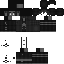
A female skeleton skin with dark skin, wearing brown helmet dressed in a black robe top and black pants, featuring a closed mouth.